Question: I would like to compute in R something of the following kind:

It is important that the summand could be any function f(y,x).
My approach so far is with nested for loops:
'''
n <- 5
fun <- function(y,x){y^2 + sqrt(y*x)} # might be any function of y and x
sum_x <- c()
for(x in 1:n){
sum_y <- c()
for(y in 0:x){
sum_y[y+1] <- fun(y,x)
}
sum_x[x] <- sum(sum_y)
}
sum(sum_x) # <PHONE>
'''
However, I do not like this approach. It's pretty ugly and becomes very inconvenient if lower and upper bound need to be more flexible. I thought about using 'expand.grid' and then applying 'fun' to it using 'mapply', but couldn't figure out how to express the nested structure of the sums. Any suggestions how to do this?
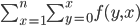
Answer: You could use nested 'sapply' which will apply 'fun' for only required terms and then take 'sum' of it.
'''
sum(unlist(sapply(seq_len(n), function(x) sapply(0:x, fun, x))))
#[1] <PHONE>
'''